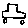
Label: car